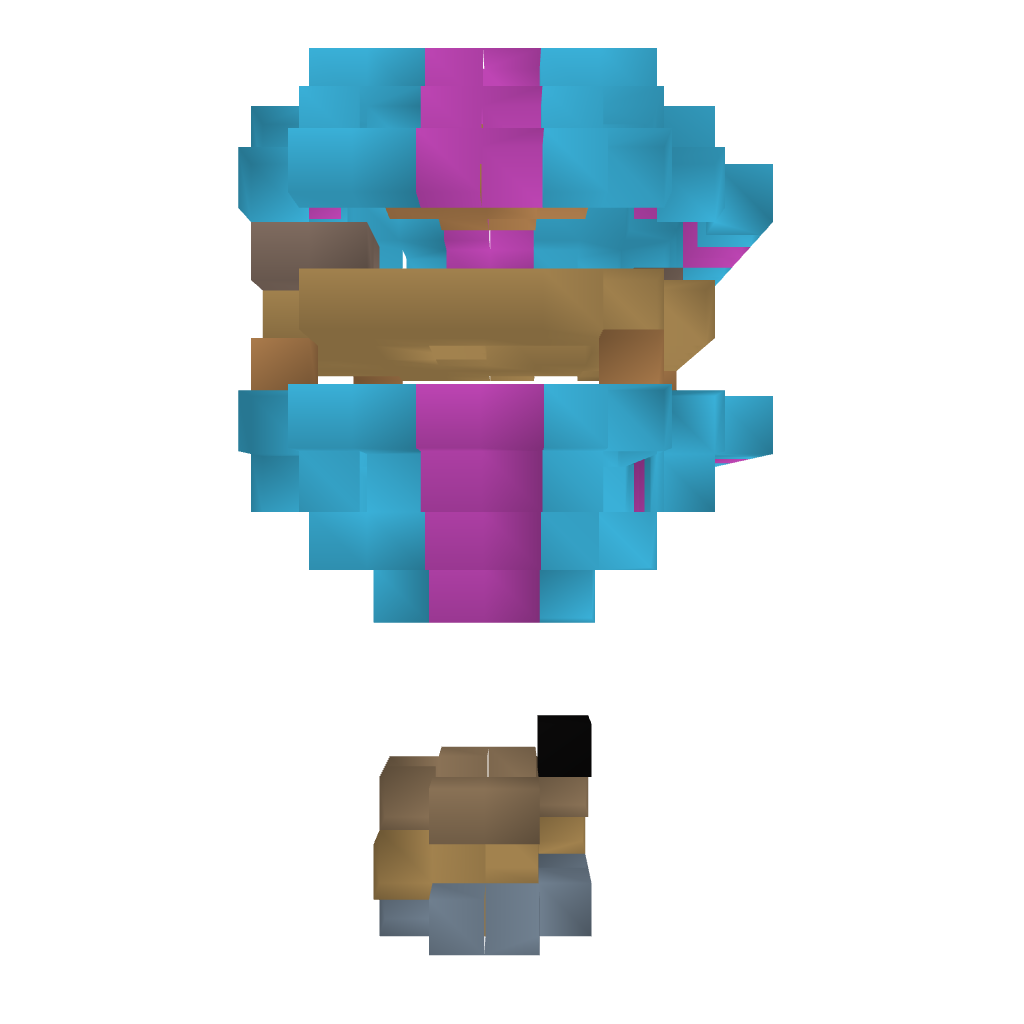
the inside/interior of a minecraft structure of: Hot air balloon